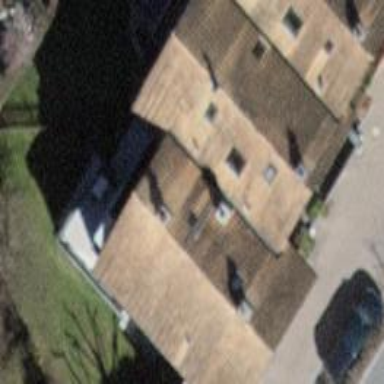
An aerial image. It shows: Semi-detached house.